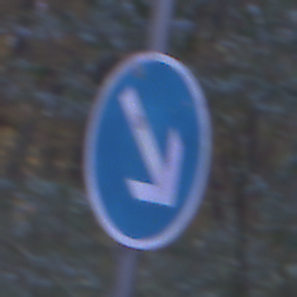
Verkehrszeichen: VorgeschriebeneVorbeifahrtRechts
Umgebung: Outdoor, Suburban
Tageszeit: Night
Wetter: PartlyCloudy
Licht: Artificial
Jahreszeit: NotSpecified
Kontrast: LowContrast